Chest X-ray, AP view. Patient: 25 years old, sex F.
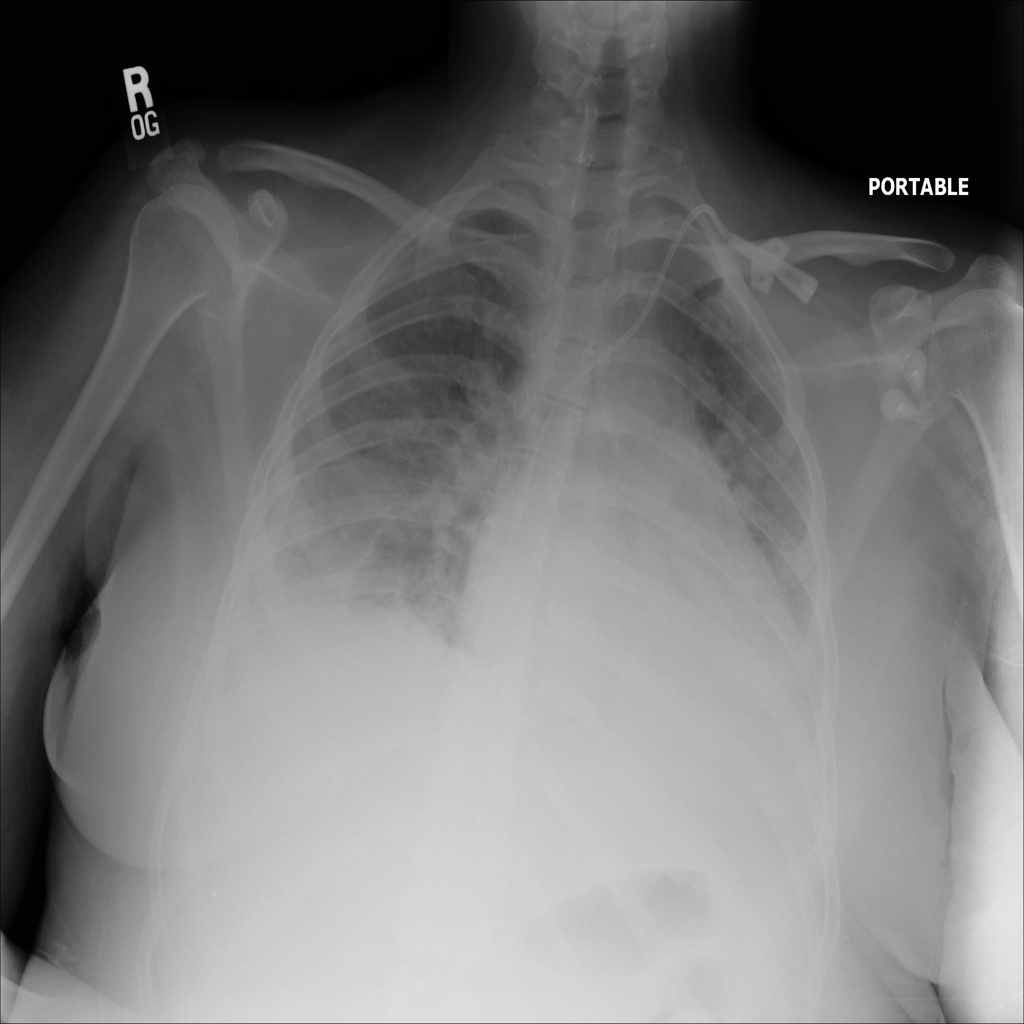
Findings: Consolidation, Infiltration